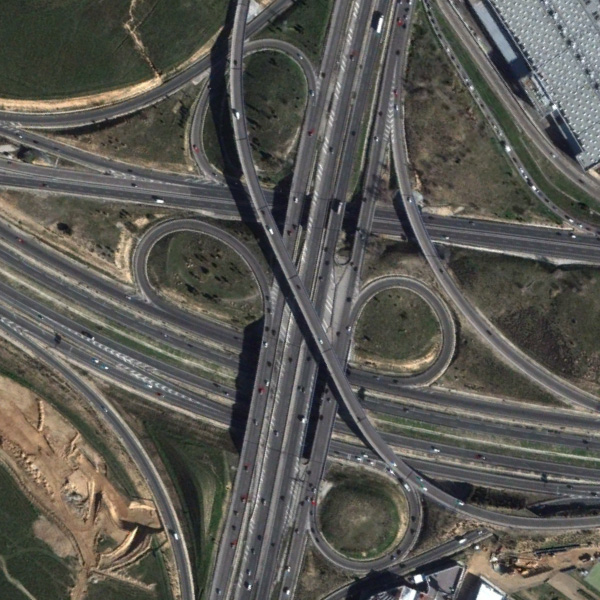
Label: Viaduct